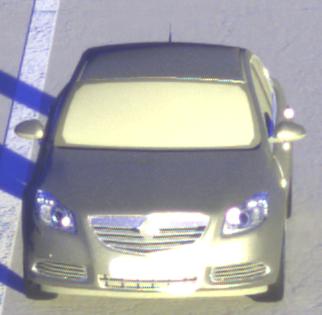
Make: Opel
Model: Insignia 1.6
Detailed model: Insignia (A) Notch Back
Model produced from: 2008/11
Model produced until: 2008/12
Doors: 4
Color: gray
Road condition: dry road
Daytime: sunrise or sunset
Contrast: high contrast